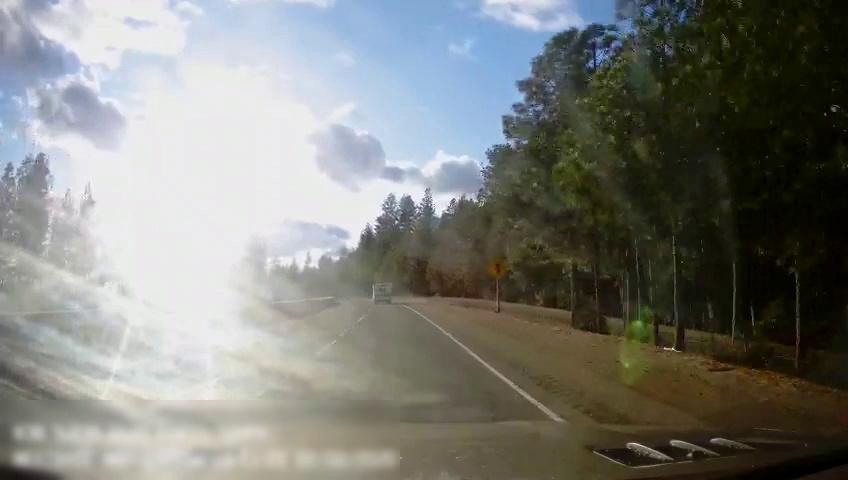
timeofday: Day
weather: Sunny
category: Drivable Space
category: Drivable Space
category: Vehicles | Van
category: Lanes | Alternate Lane
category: Lanes | Current Lane
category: Lanes | Current Lane
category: Lanes | Current Lane
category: Traffic | Signs